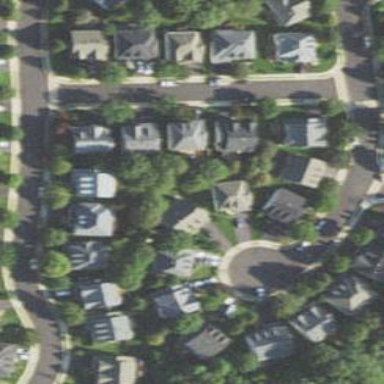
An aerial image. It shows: Residential area consisting of single-family homes.